Field crop: maize
Growth stage: 2
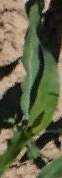
Species: maize